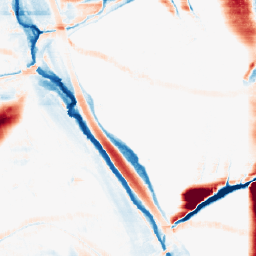
Category: morphological
Decomposition family: morphological_rect
Decomposition parameters: operation: average
width: 50
height: 10
Upsampling method: nearest
Upsampling parameters: scale: 2
Upsampling scale: 2